Milling tool wear sample.
Tool blade image: 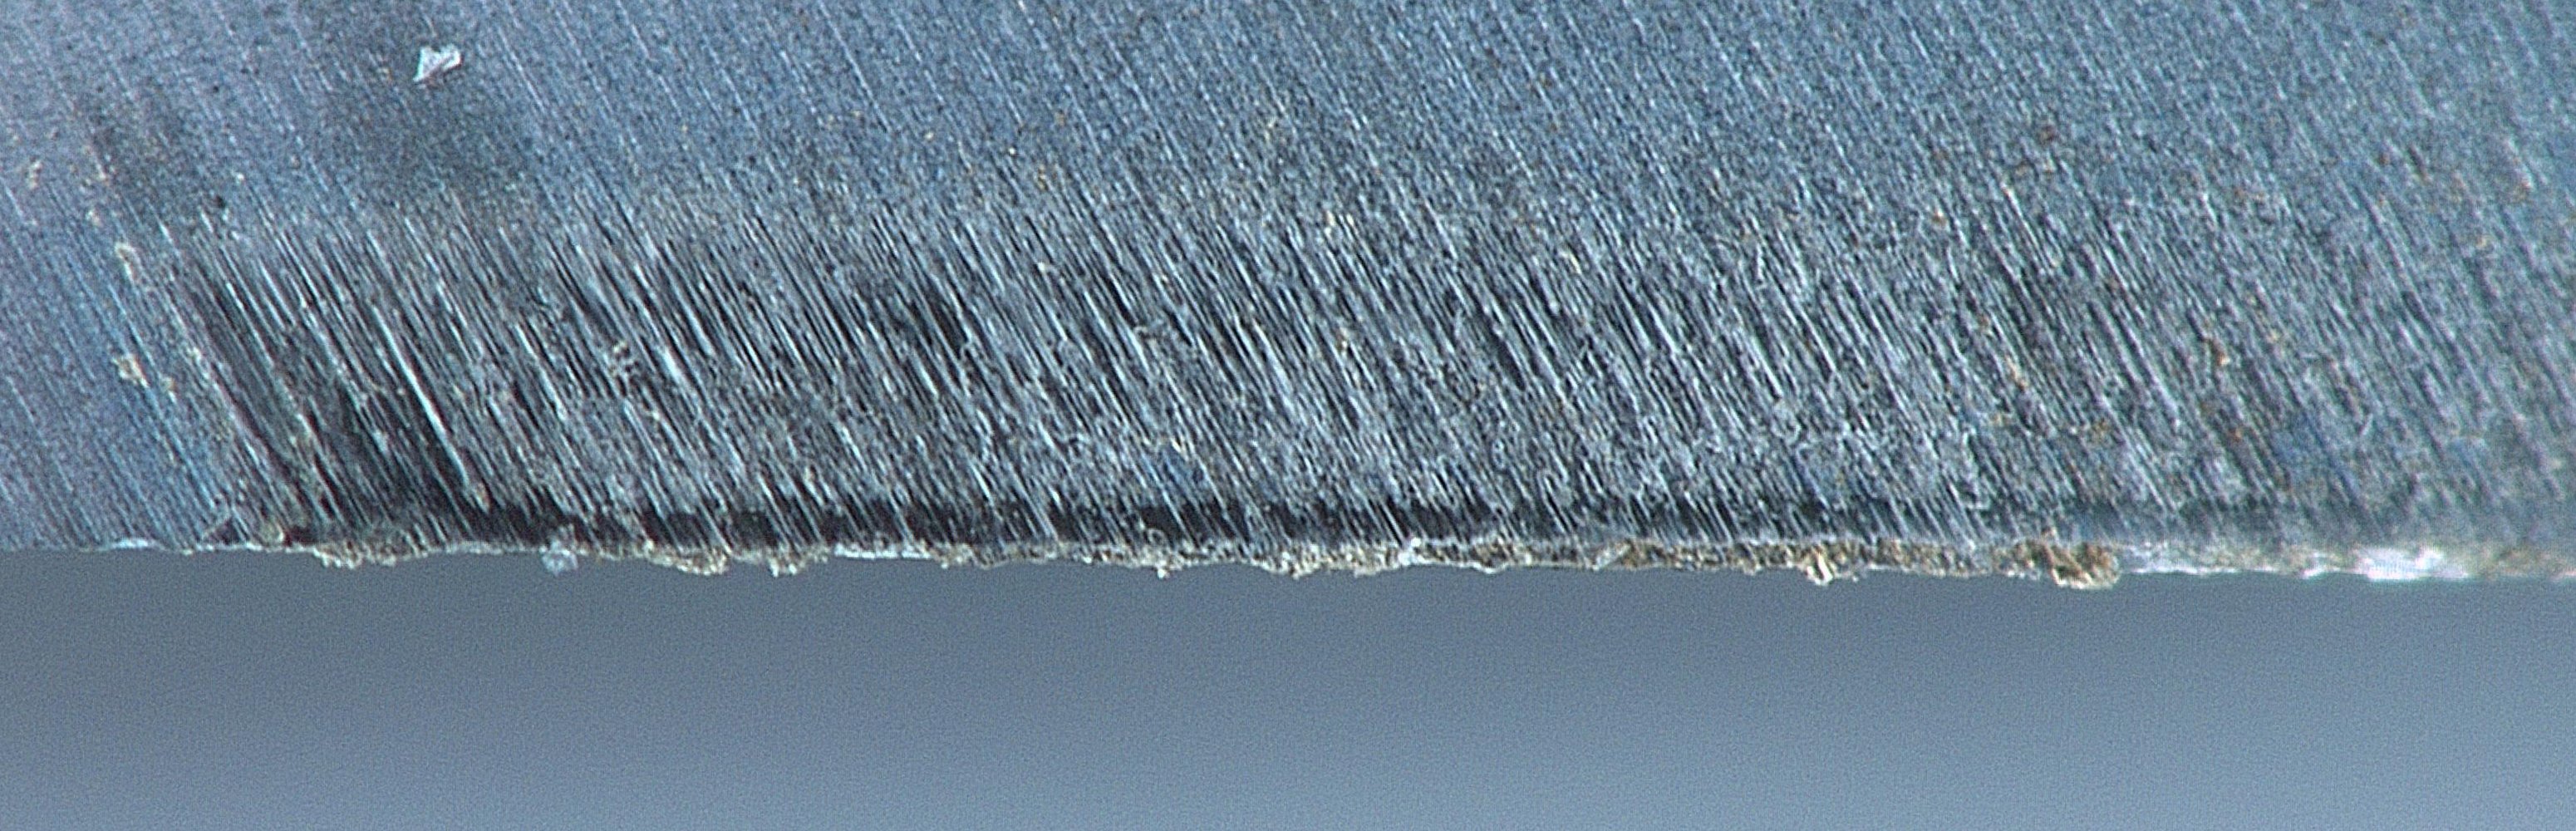
Chip image: 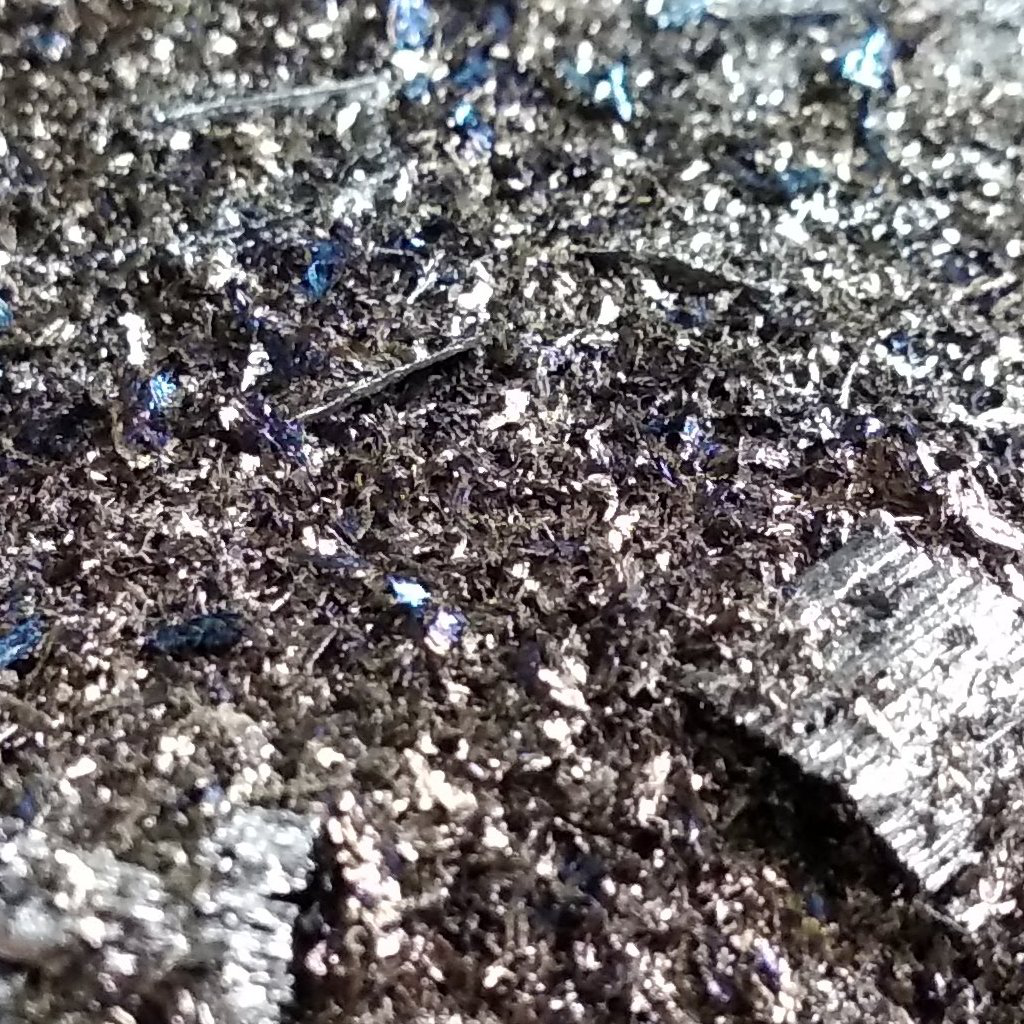
Workpiece image: 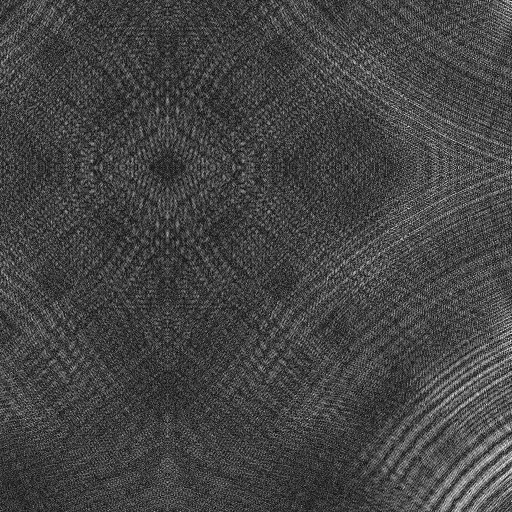
Tool wear state: used
Gaps: 1.46
Flank wear: 73.87
Overhang: 12.68
Force-signal Mel-spectrograms (X, Y, Z axes): 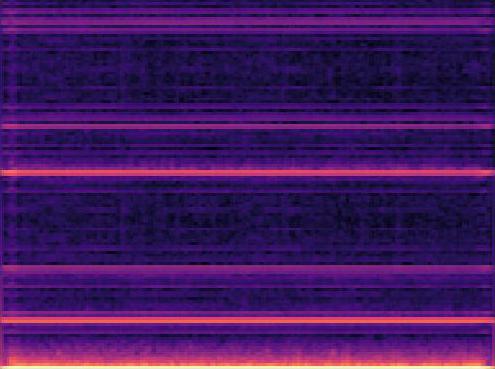 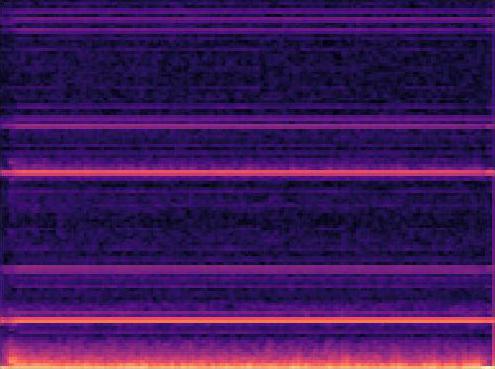 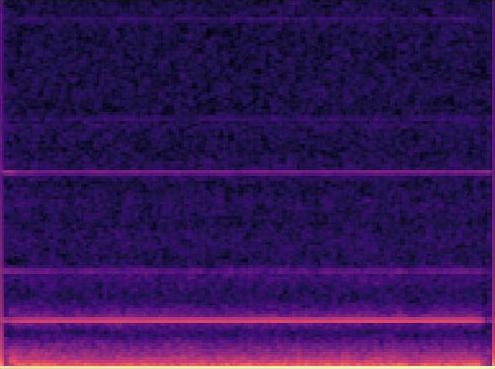
Force-signal scalograms (X, Y, Z axes): 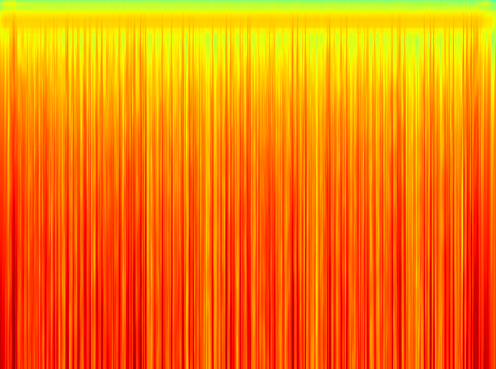 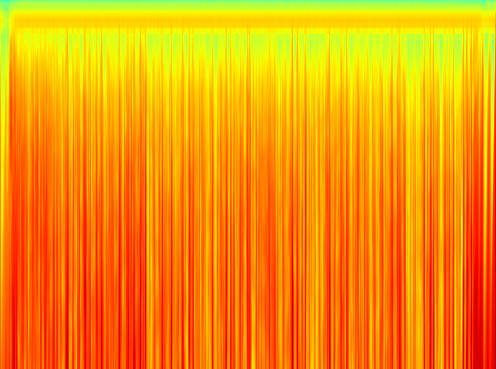 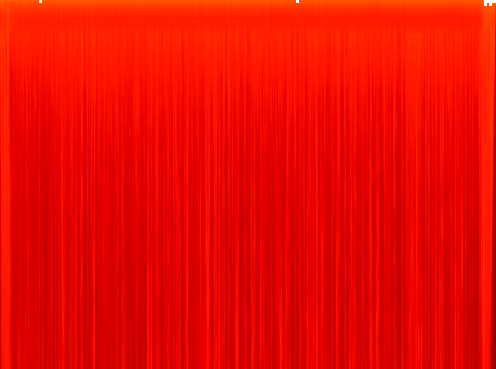
Force phase: initial_break_in_wear